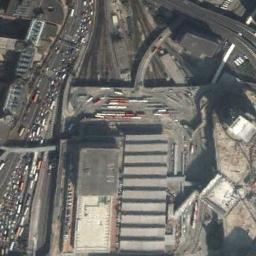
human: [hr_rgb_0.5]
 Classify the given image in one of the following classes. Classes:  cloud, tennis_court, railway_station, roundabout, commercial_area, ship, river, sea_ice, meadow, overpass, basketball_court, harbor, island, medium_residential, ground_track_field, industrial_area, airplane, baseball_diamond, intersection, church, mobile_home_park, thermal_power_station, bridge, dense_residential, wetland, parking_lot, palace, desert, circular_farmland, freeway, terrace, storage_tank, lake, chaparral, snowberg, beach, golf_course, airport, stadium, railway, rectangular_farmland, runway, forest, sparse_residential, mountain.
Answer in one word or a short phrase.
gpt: railway_station